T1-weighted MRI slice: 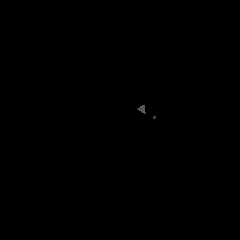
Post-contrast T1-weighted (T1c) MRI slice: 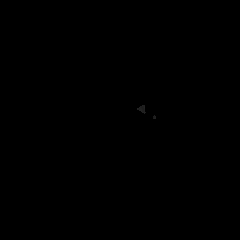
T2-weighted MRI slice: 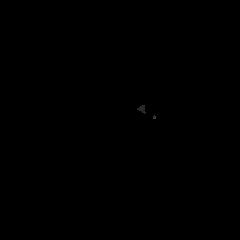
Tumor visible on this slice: no